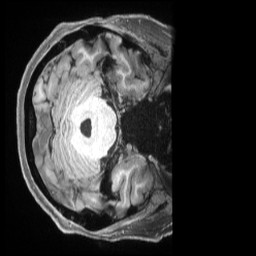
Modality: T1w
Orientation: axial
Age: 59
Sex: female
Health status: ill
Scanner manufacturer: siemens
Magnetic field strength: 3 T
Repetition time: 2.5 s
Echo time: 0.00181 s